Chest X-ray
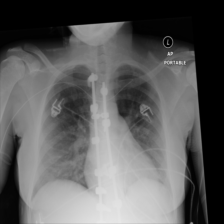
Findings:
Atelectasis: negative
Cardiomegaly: negative
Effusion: negative
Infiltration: negative
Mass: negative
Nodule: negative
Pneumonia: negative
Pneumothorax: negative
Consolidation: negative
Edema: negative
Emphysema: negative
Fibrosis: negative
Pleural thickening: negative
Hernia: negative